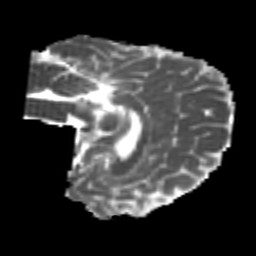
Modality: MD
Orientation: sagittal
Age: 25
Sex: female
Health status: healthy
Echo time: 0.074 s